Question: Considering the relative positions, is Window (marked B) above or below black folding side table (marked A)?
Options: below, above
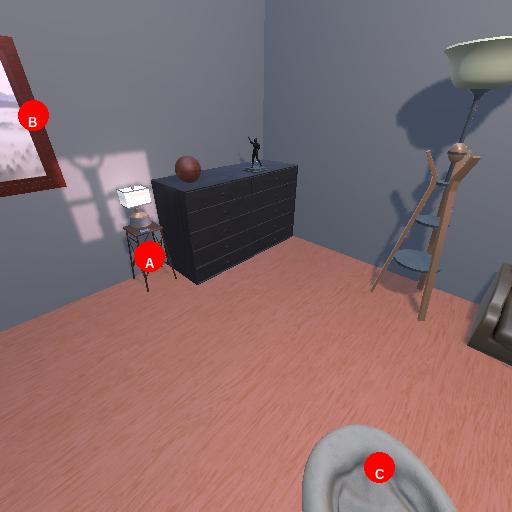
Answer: below